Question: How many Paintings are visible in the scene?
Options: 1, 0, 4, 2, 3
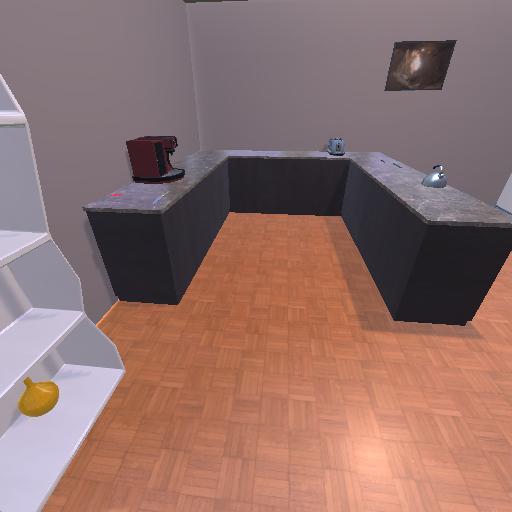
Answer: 1